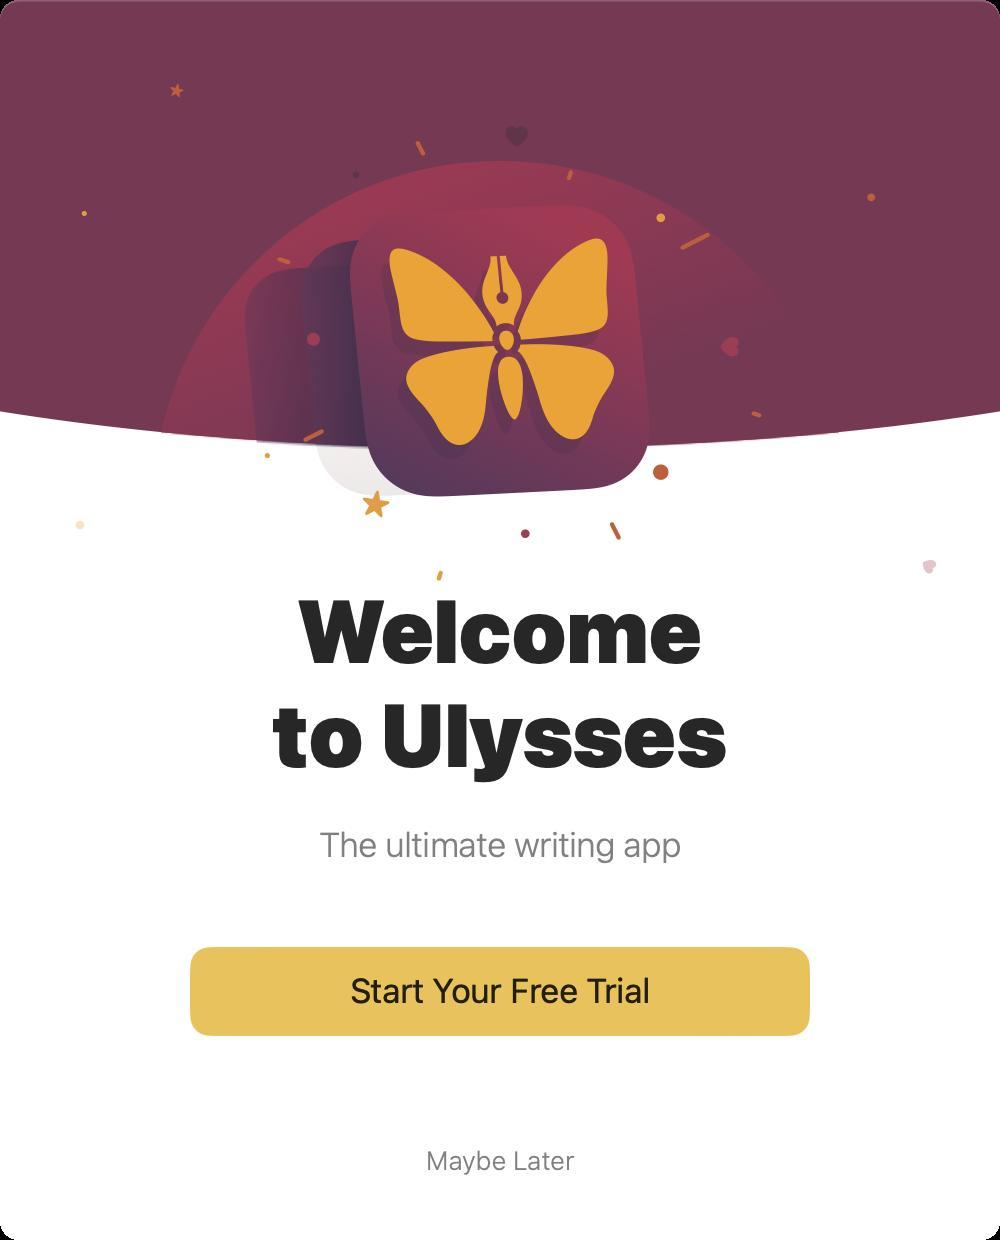
Accessibility tree:
{"name": "Ulysses_Store", "role": "AXWindow", "description": null, "role_description": "standard window", "value": null, "position": "614.00;160.00", "size": "500;620", "children": [{"name": null, "role": "AXGroup", "description": null, "role_description": "group", "value": null, "position": "0.00;0.00", "size": "500;620", "children": [{"name": null, "role": "AXScrollArea", "description": null, "role_description": "scroll area", "value": null, "position": "0.00;0.00", "size": "500;620", "children": [{"name": null, "role": "AXStaticText", "description": null, "role_description": "text", "value": "Welcome to Ulysses, The ultimate writing app", "position": "136.00;288.50", "size": "228;144", "children": []}, {"name": null, "role": "AXButton", "description": "Start Your Free Trial", "role_description": "button", "value": null, "position": "95.00;473.50", "size": "310;44", "children": []}, {"name": null, "role": "AXButton", "description": "Maybe Later", "role_description": "button", "value": null, "position": "212.75;572.00", "size": "74;16", "children": []}]}]}]}